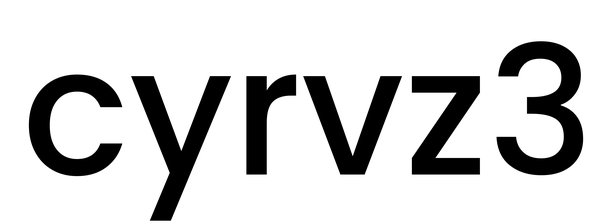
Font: Poppins-Medium